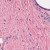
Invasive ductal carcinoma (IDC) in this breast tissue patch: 0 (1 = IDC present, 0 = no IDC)